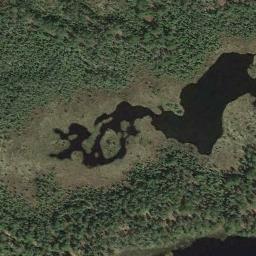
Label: wetland